Interaction volume radius: 5 \u00c5
Interaction volume height: 15 \u00c5
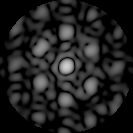
Disorder parameter: 0.5876